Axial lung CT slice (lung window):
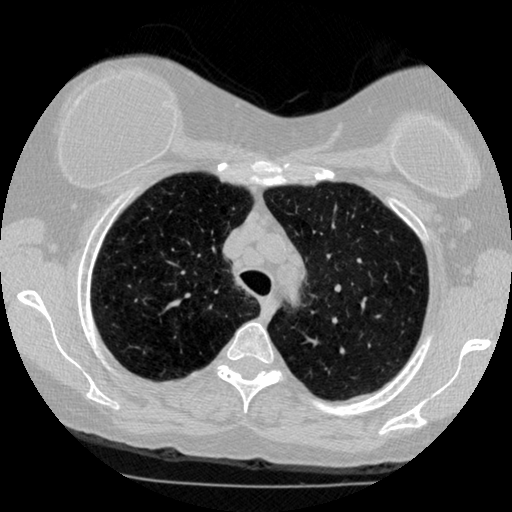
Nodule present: no